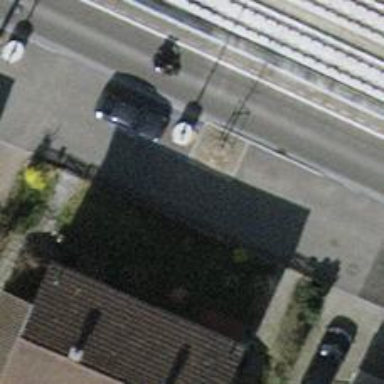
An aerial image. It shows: Asphalt sidewalk along the footway.